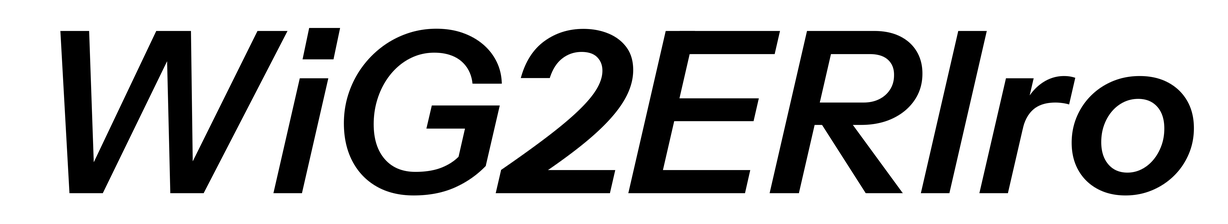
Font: InstrumentSans-Italic_SemiBold_Italic